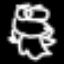
Label: frog